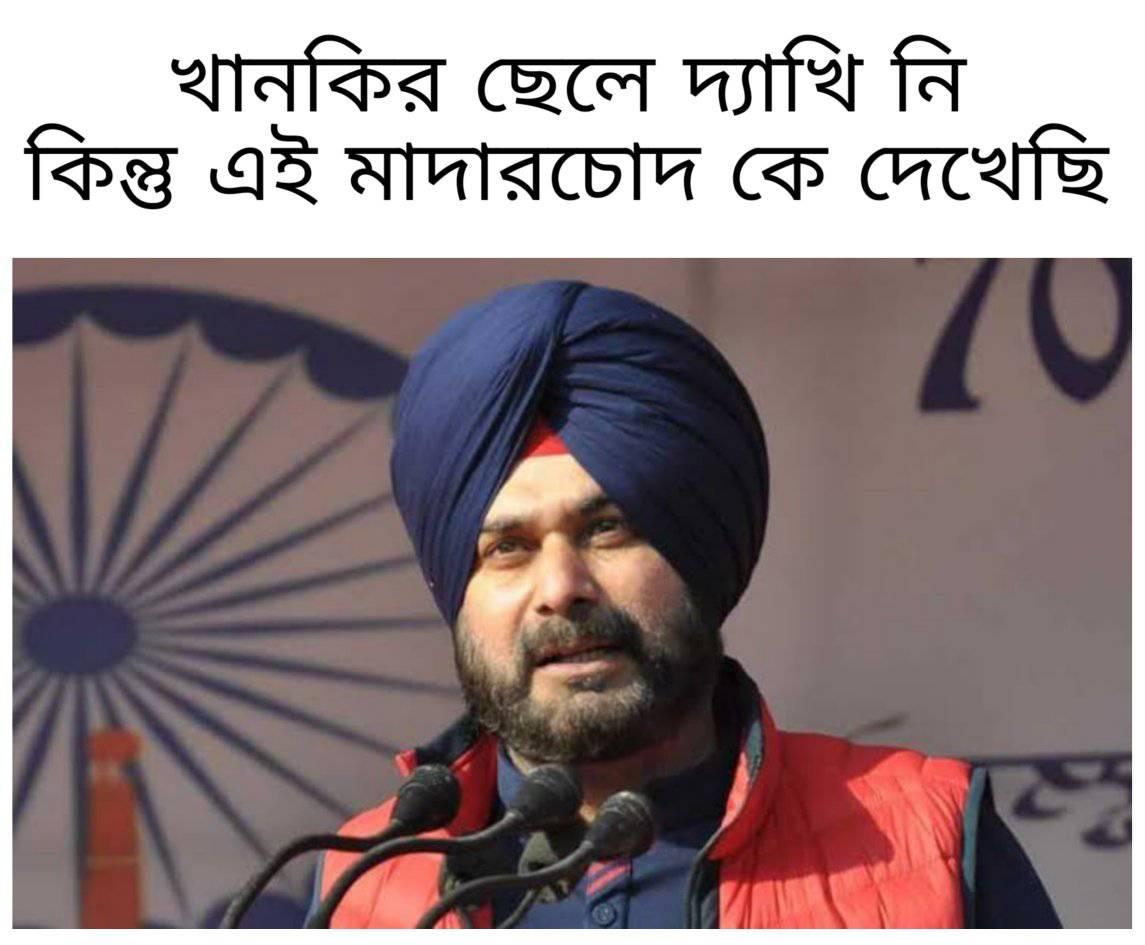
Caption:  খানকির ছেলে দ্যাখি নি কিন্তু এই মাদারচোদ কে দেখেছি
Label: hate